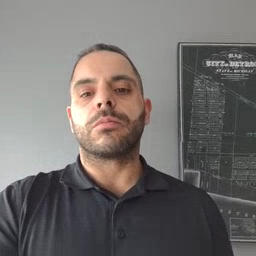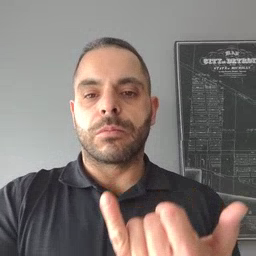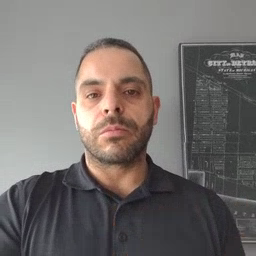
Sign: now